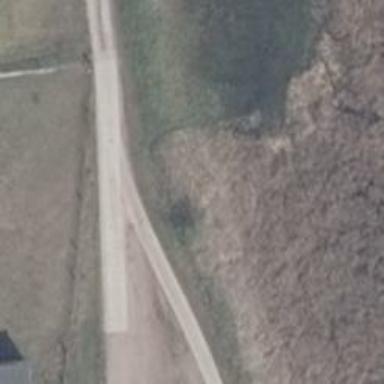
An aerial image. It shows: Unclassified road with concrete lanes of grade1 tracktype.